Interaction volume radius: 10 \u00c5
Interaction volume height: 15 \u00c5
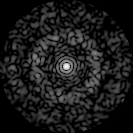
Disorder parameter: 0.8251